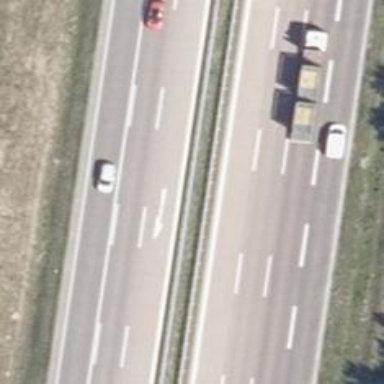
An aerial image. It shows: Motorway with concrete surface.